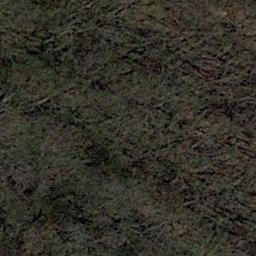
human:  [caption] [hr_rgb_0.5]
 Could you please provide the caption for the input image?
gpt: The forest has some sparse green trees and grass and the forest soil is deep yellow .

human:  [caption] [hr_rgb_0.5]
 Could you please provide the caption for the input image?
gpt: This is a dense forest .

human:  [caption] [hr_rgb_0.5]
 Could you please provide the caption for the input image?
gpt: Many withered trees are in a forest .

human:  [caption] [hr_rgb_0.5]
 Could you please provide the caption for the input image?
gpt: The forest is consist of yellow and green trees .

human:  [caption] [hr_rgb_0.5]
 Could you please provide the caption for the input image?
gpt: A forest with many withered trees .